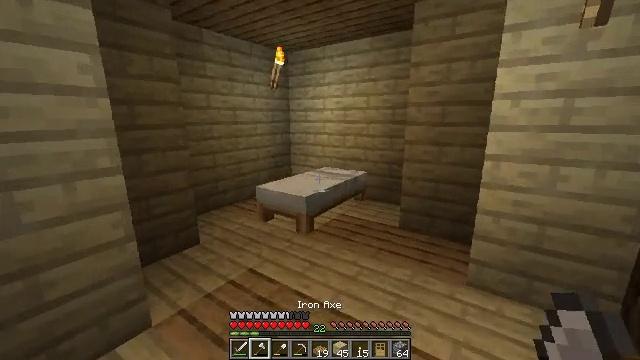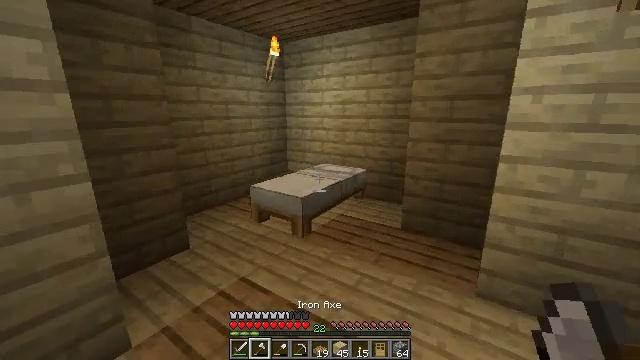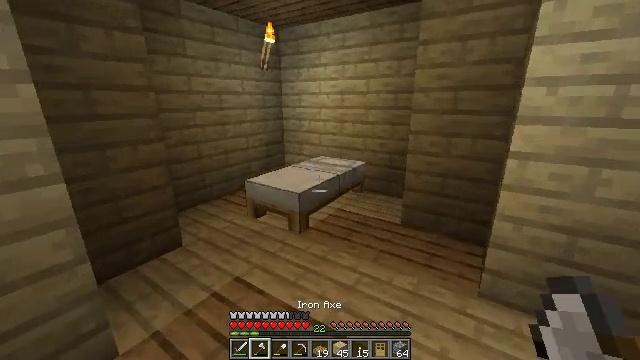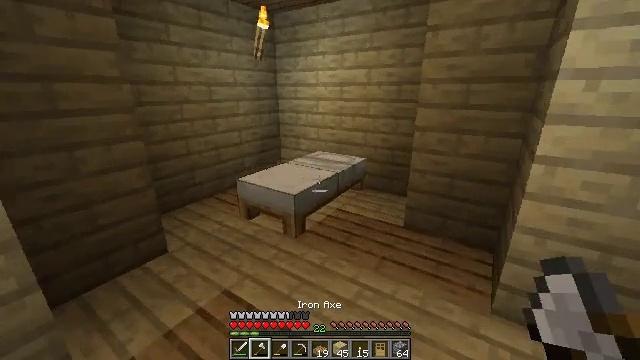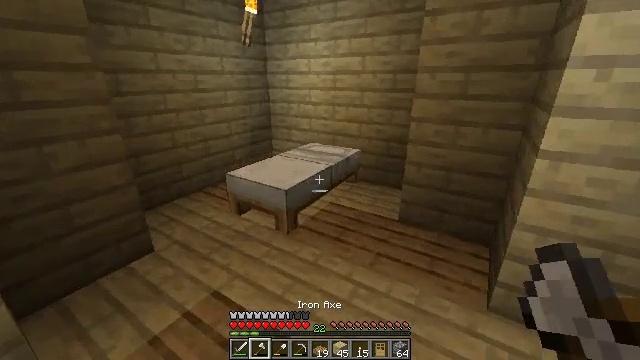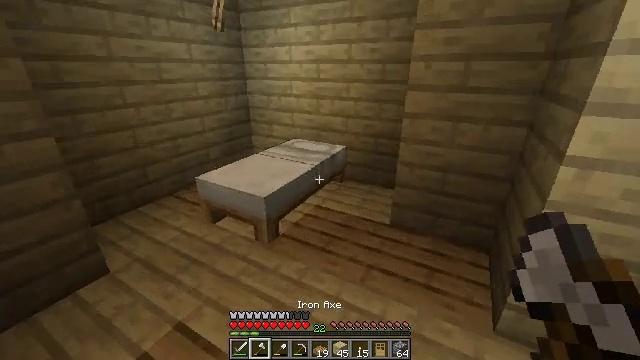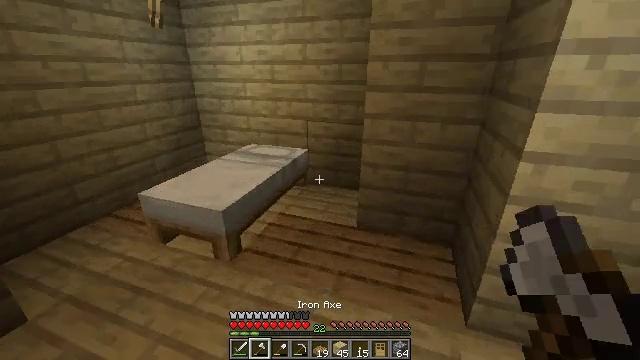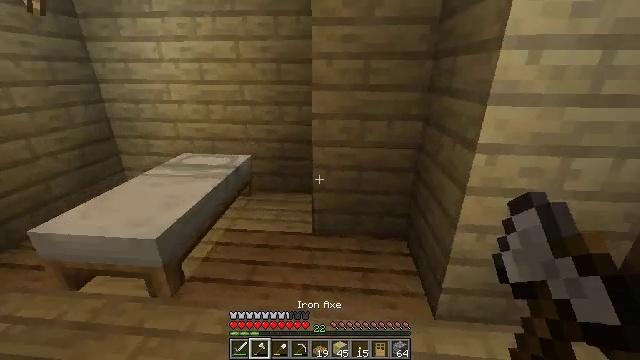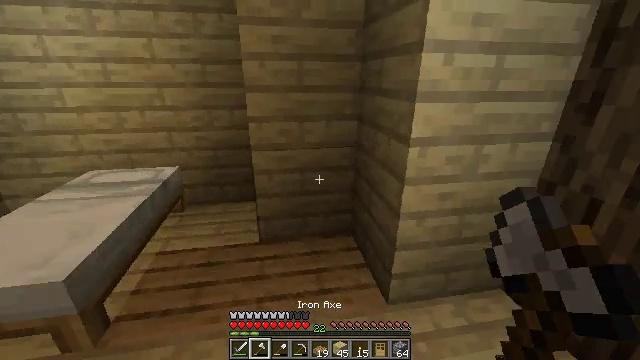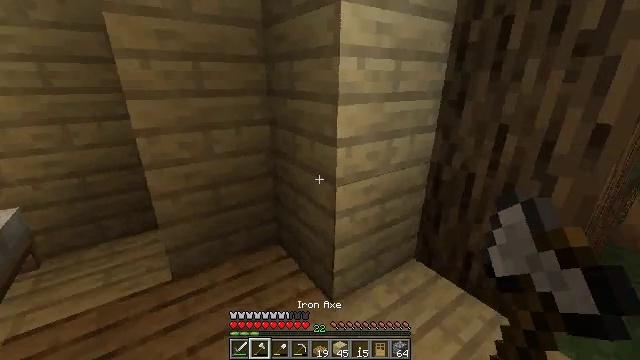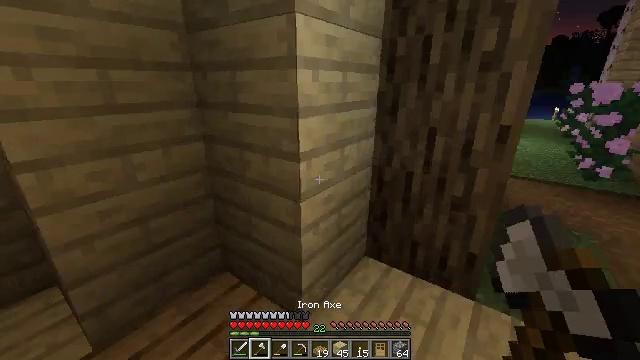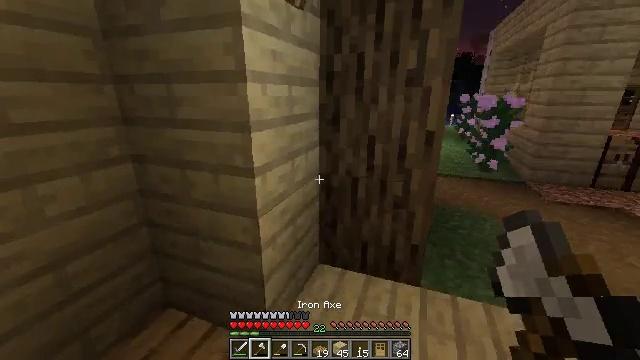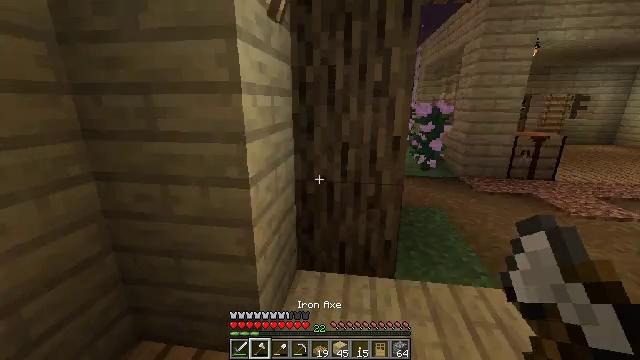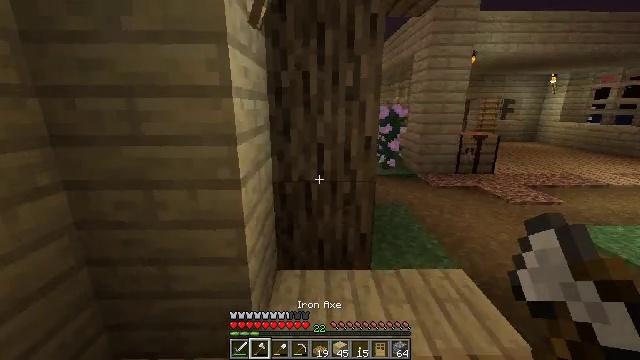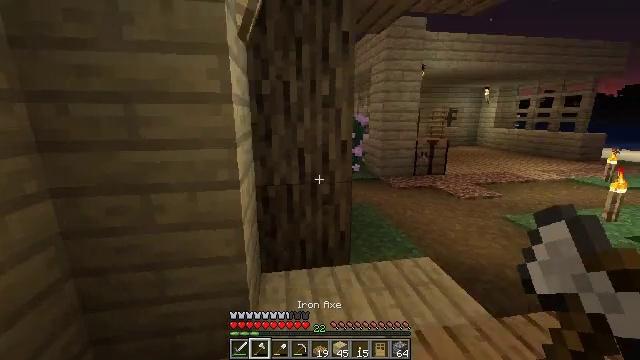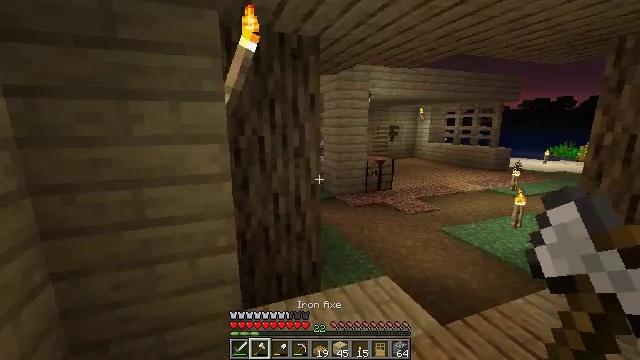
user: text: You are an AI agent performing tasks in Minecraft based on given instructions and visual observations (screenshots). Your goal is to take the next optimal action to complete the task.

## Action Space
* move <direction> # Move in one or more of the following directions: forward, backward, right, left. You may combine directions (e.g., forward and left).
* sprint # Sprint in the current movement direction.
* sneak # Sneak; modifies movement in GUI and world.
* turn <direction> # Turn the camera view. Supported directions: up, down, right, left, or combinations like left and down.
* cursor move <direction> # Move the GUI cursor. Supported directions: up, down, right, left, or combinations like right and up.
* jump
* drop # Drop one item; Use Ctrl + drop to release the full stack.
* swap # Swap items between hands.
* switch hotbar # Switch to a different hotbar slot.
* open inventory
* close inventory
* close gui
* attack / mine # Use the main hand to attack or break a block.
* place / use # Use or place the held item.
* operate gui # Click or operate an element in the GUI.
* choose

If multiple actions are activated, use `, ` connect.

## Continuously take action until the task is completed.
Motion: motion action
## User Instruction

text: Attack the birch planks to recycle them.
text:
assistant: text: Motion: move forward, turn down
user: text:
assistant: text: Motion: move forward, turn down
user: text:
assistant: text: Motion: move forward, turn down
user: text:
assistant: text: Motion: move forward, turn right and down
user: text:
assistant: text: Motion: move forward, turn right and down
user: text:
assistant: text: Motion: move forward and move left, turn right
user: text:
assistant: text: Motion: move forward and move left, turn right
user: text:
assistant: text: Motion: move forward and move left, turn right
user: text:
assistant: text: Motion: move forward and move left, turn right
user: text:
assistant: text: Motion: move left, turn right and up
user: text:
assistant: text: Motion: move left, turn right and up
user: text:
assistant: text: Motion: move back and move left, turn right and up
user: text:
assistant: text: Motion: move back and move left, turn right
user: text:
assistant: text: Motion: move back and move left, turn right and up
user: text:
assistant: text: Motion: move back and move left, turn right and up
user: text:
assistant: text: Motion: move back and move left, turn right
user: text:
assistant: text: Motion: move back, turn right
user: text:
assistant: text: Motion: move back
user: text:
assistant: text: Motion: turn right
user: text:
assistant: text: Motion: turn right
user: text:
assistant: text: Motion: turn right
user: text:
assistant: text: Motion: no_op
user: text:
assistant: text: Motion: no_op
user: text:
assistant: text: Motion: no_op
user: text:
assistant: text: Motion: no_op
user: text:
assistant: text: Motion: move back
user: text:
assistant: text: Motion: move back, turn left
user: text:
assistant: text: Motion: move back and move right, turn left
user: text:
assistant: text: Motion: move back and move right, turn left
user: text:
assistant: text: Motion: move back and move right